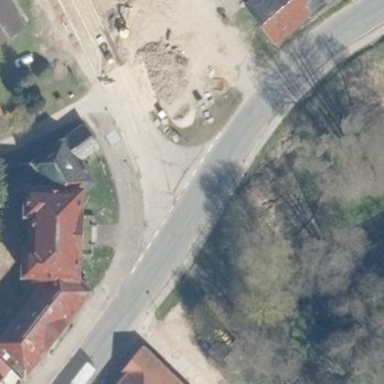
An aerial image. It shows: Asphalt road with junction.